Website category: book
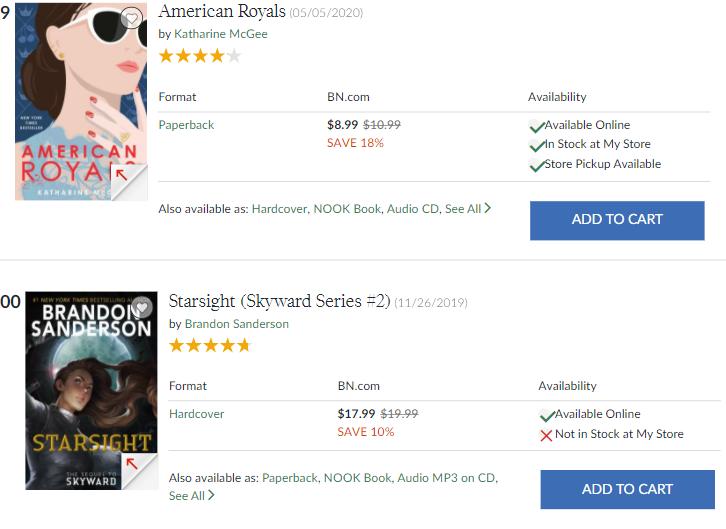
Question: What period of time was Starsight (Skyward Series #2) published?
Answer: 11/26/2019

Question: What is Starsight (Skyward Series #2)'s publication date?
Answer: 11/26/2019

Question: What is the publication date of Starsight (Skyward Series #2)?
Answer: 11/26/2019

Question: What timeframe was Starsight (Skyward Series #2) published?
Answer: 11/26/2019

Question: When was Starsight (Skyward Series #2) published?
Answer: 11/26/2019

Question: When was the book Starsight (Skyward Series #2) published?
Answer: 11/26/2019

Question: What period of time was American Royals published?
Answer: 05/05/2020

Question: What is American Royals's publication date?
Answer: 05/05/2020

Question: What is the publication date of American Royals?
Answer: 05/05/2020

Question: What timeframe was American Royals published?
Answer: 05/05/2020

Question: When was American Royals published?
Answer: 05/05/2020

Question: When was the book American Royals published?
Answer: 05/05/2020

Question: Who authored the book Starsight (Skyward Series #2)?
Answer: Brandon Sanderson

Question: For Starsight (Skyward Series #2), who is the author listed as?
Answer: Brandon Sanderson

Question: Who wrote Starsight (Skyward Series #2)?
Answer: Brandon Sanderson

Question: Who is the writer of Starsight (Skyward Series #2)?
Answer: Brandon Sanderson

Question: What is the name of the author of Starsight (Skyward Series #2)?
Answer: Brandon Sanderson

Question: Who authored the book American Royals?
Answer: Katharine McGee

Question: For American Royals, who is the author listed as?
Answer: Katharine McGee

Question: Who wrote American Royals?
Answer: Katharine McGee

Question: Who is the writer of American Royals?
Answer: Katharine McGee

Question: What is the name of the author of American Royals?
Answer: Katharine McGee

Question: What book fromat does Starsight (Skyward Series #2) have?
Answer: Hardcover

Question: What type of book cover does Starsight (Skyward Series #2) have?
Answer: Hardcover

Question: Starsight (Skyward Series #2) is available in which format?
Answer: Hardcover

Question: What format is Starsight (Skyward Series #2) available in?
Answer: Hardcover

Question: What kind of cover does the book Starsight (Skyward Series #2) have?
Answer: Hardcover

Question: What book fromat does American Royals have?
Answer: Paperback

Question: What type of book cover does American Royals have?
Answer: Paperback

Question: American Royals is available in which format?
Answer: Paperback

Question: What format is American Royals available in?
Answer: Paperback

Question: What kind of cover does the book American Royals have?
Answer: Paperback

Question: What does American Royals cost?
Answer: $8.99

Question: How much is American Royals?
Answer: $8.99

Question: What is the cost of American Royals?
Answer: $8.99

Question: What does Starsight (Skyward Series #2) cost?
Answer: $17.99

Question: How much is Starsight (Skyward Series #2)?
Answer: $17.99

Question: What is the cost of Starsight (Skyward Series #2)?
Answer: $17.99

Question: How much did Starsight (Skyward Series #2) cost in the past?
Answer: $19.99

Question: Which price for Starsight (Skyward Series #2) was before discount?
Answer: $19.99

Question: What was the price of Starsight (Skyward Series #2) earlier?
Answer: $19.99

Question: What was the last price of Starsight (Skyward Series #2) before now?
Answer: $19.99

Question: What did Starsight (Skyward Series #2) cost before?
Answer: $19.99

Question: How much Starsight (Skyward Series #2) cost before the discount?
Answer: $19.99

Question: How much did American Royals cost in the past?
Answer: $10.99

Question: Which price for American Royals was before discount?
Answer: $10.99

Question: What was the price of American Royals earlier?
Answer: $10.99

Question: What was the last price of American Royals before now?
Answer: $10.99

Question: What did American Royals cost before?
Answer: $10.99

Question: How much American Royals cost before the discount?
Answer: $10.99

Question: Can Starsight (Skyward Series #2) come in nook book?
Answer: yes

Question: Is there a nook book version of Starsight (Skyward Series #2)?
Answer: yes

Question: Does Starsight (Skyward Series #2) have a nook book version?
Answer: yes

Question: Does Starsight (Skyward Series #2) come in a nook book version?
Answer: yes

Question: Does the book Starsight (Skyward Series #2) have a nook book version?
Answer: yes

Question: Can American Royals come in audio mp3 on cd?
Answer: no

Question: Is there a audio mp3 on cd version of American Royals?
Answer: no

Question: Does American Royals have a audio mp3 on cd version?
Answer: no

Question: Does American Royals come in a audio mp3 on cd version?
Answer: no

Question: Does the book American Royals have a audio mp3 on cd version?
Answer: no

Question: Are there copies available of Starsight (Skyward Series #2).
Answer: yes

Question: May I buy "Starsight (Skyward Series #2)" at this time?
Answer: yes

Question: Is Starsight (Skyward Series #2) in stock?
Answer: yes

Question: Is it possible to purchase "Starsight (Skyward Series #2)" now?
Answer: yes